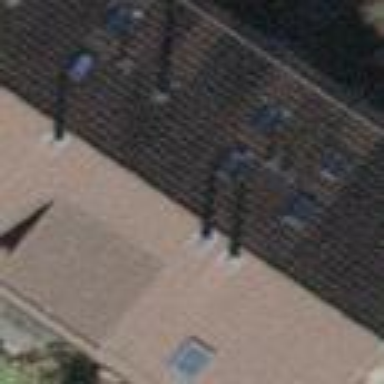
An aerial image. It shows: Gabled roof house.